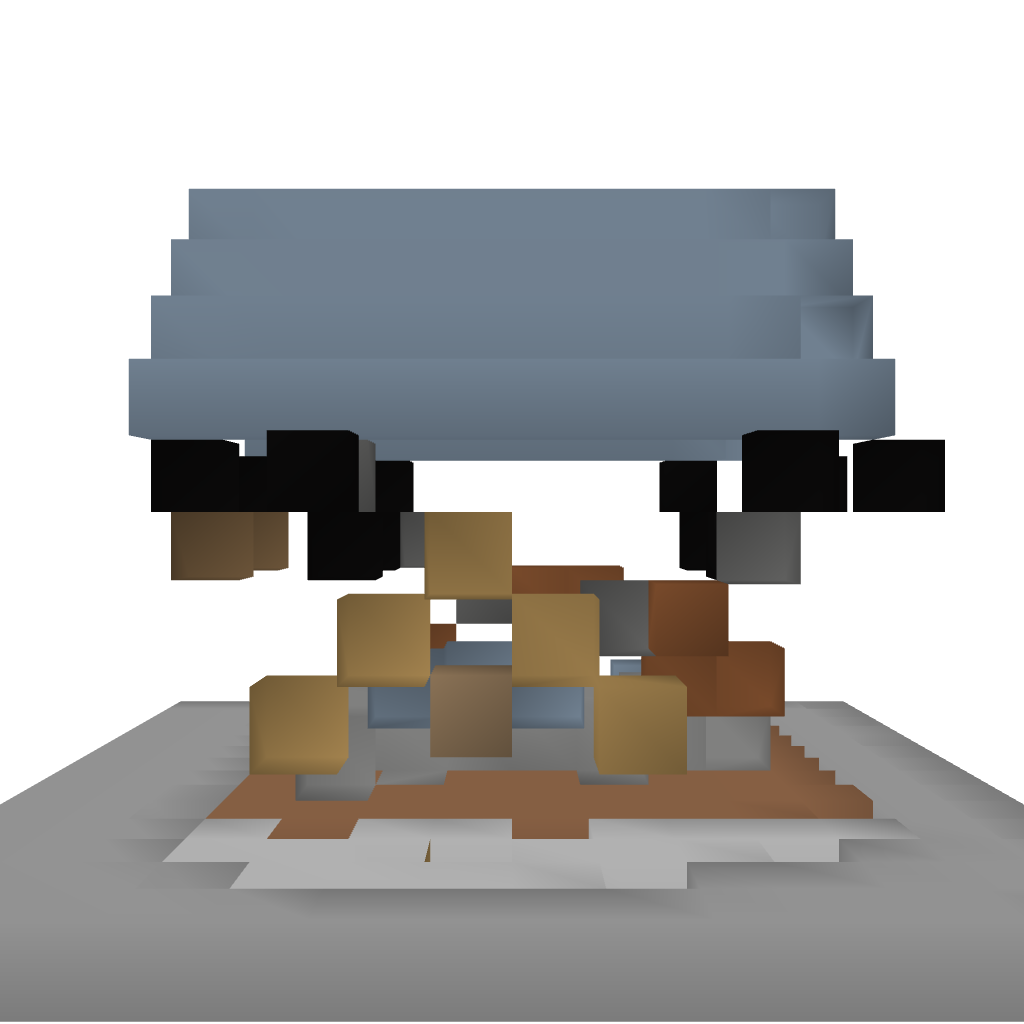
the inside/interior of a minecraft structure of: Watermill